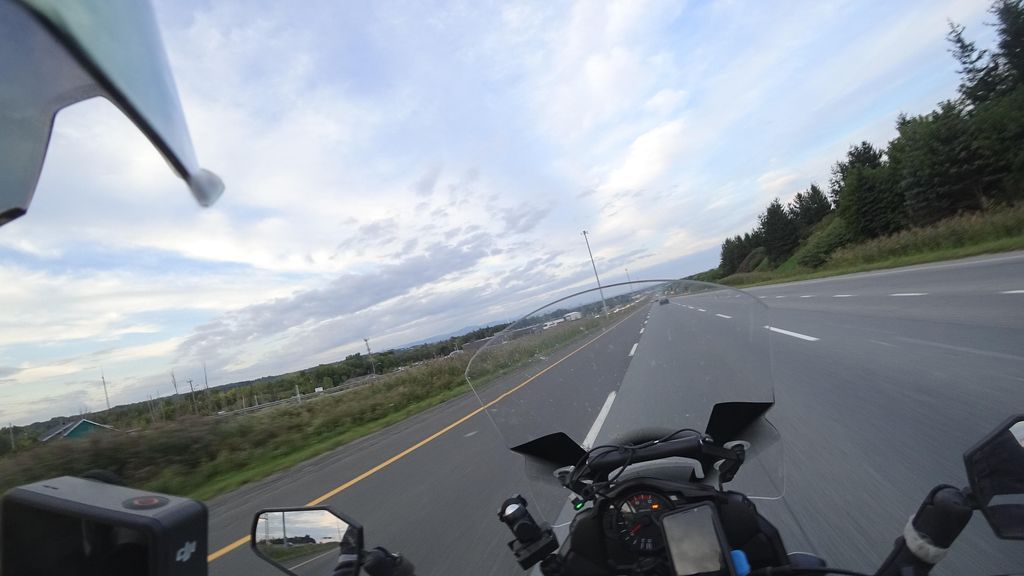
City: quebec_city